Question: I have an interesting situation, that I can't understand how resolve it.

I need something like this,
this is an example, the background in 'html' is repeating, then we have wrapper, with fixed size centered horizontly, but in which I must see the background, but in this case not with light overlay (or opacity if you want), the images must match, , can anyone help me with this?
Here what I did <URL>
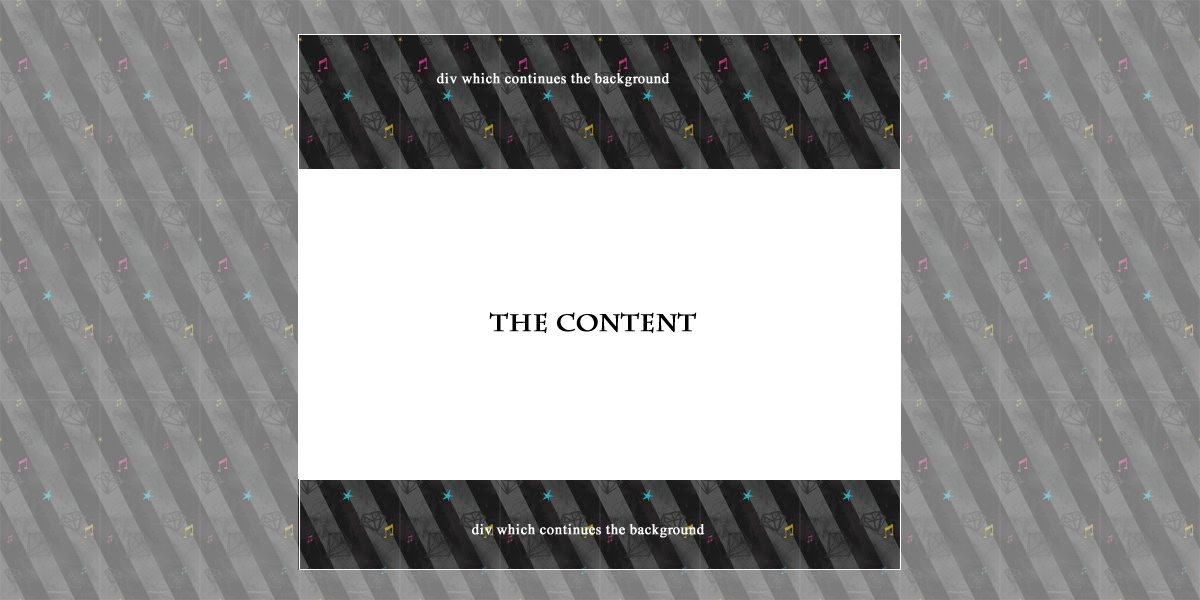
Answer: An even easier solution will be to set the background position to 'center 50px'. Because your inner div starts at 50px from the top and has exactly the width of 5 times the background pattern the following should be almost perfect: (<URL>
'''
html {
height: 1000px;
/* Note the following change */
background: #fff url(http://lh3.ggpht.com/-6jQdie_mJCE/UeV2RpGb87I/AAAAAAAAAJo/PDZsV3baNwU/s0/bg.jpg) center 50px repeat;
position: relative;
}
'''